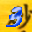
Label: 3